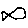
Label: fish